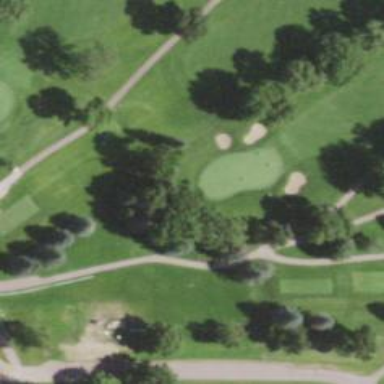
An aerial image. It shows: Golf hole.